Question: I have Eclipse on my Windows 8 laptop and on a Windows 7 PC at University. I made some projects at the University and tried to import them at home and there is an error on every single line. It tells me everything cannot be resolved to a type but, as you can see, when I start writing the project from scratch (the second half of the image) I have no such problems.
I apologise, I am new to Eclipse and wonder if anyone can offer any advice. Someone recommended modifying the buildpath settings, I tried to fiddle but could not resolve the problem.

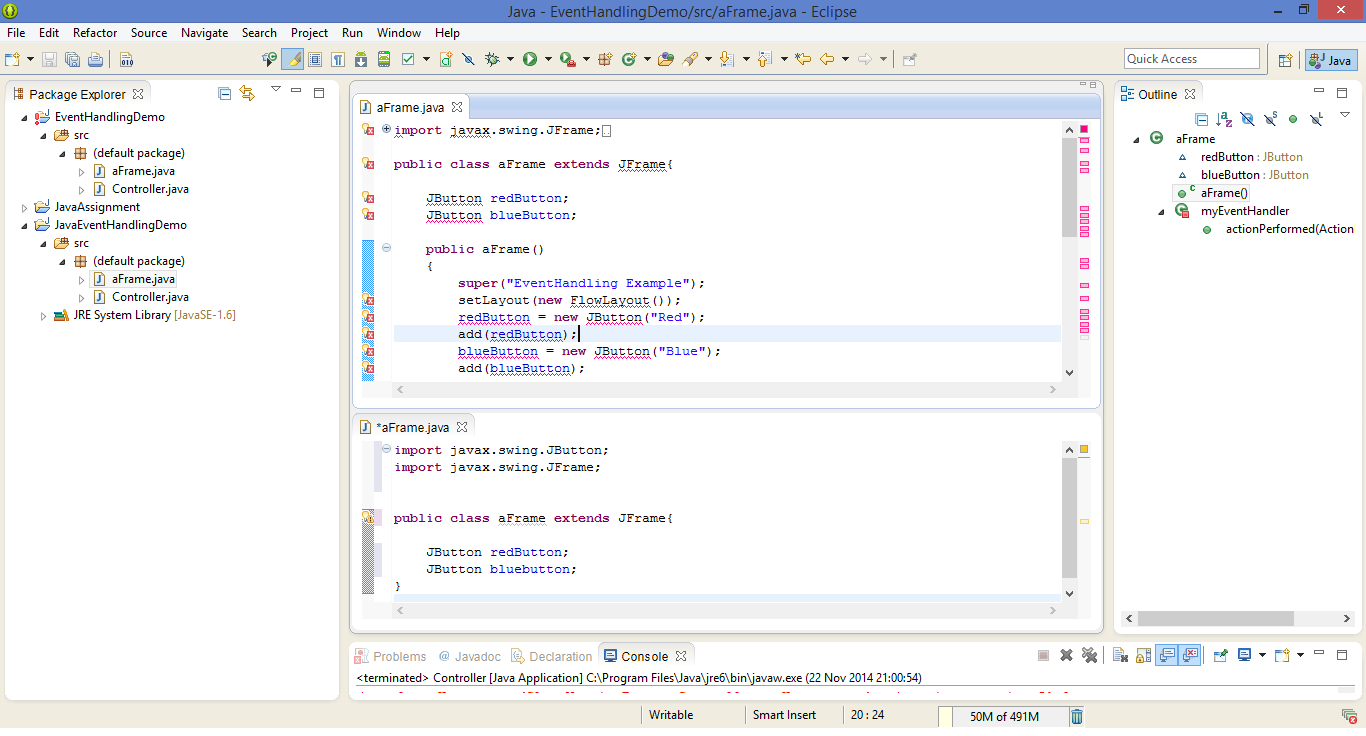
Answer: What you are missing are the default Libraries in your project
Try this:
right-click on the EventHandlingDemo Project -> Build Path -> Add Libraries
then select the "JRE System Library" -> Next -> Finish
that should do it!